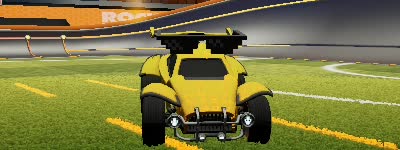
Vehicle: octane